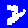
Digit: 2